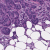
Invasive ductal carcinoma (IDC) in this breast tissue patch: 1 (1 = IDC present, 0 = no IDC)